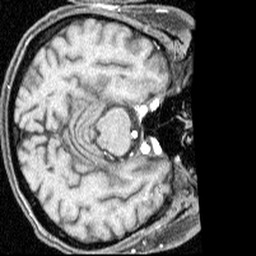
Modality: angio
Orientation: axial
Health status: ill
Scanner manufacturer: siemens
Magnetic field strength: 1.5 T
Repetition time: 0.039 s
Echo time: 0.00502 s